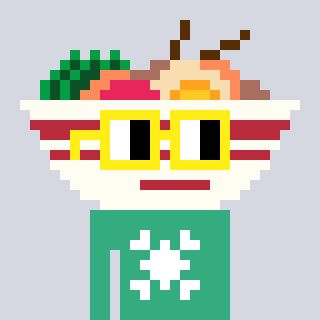
a pixel art character with square yellow glasses, a noodles-shaped head and a teal-colored body on a cool background